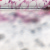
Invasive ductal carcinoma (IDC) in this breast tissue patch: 0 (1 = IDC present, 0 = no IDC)